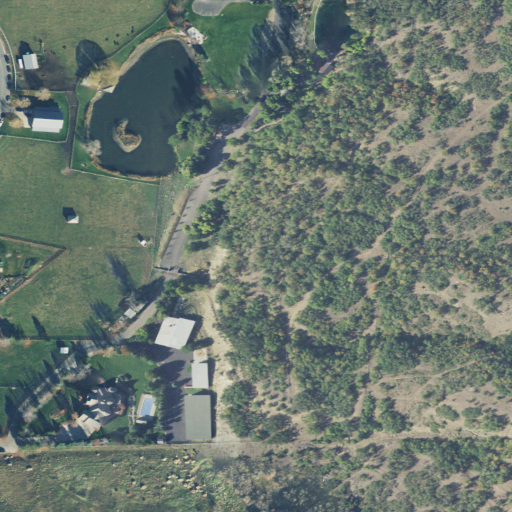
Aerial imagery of valley in Utah named Middle Slide Canyon containing woody wetlands, shrub, pasture, herbaceous wetlands, open development, low intensity development, mixed forest, open water, deciduous forest, medium intensity development, and high intensity development